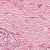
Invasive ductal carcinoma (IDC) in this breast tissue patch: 1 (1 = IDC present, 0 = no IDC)